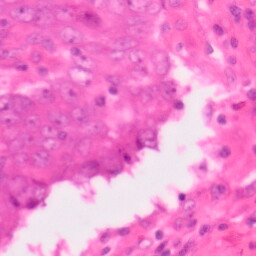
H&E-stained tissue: Colon